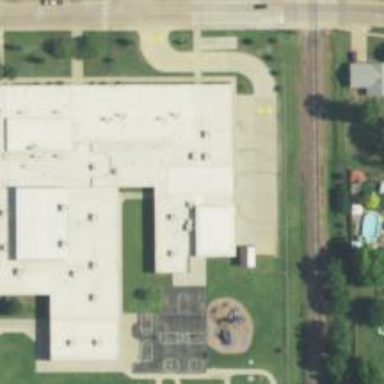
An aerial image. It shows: School building.